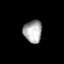
Tissue: prostate
Cell type: T cells
Senescence score: 0.2191
Nuclear area (px): 405
Mean DAPI intensity: 169.647